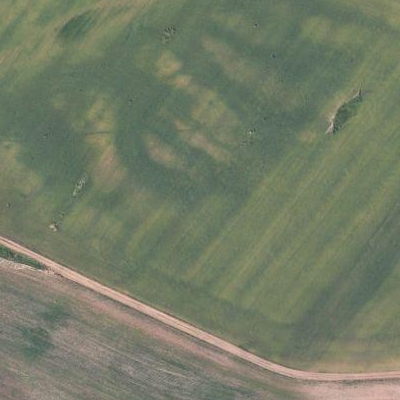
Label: aGrass